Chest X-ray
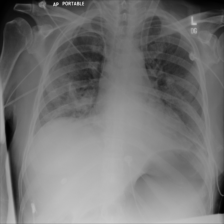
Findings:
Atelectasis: negative
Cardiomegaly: positive
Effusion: positive
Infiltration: negative
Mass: negative
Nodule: negative
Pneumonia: negative
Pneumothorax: negative
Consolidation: negative
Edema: negative
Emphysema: negative
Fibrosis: negative
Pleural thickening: negative
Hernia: negative